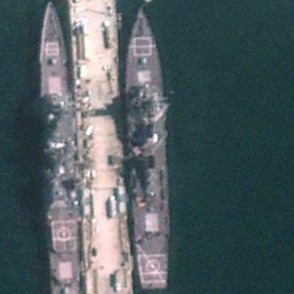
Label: destroyer